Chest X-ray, PA view. Patient: 50 years old, sex F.
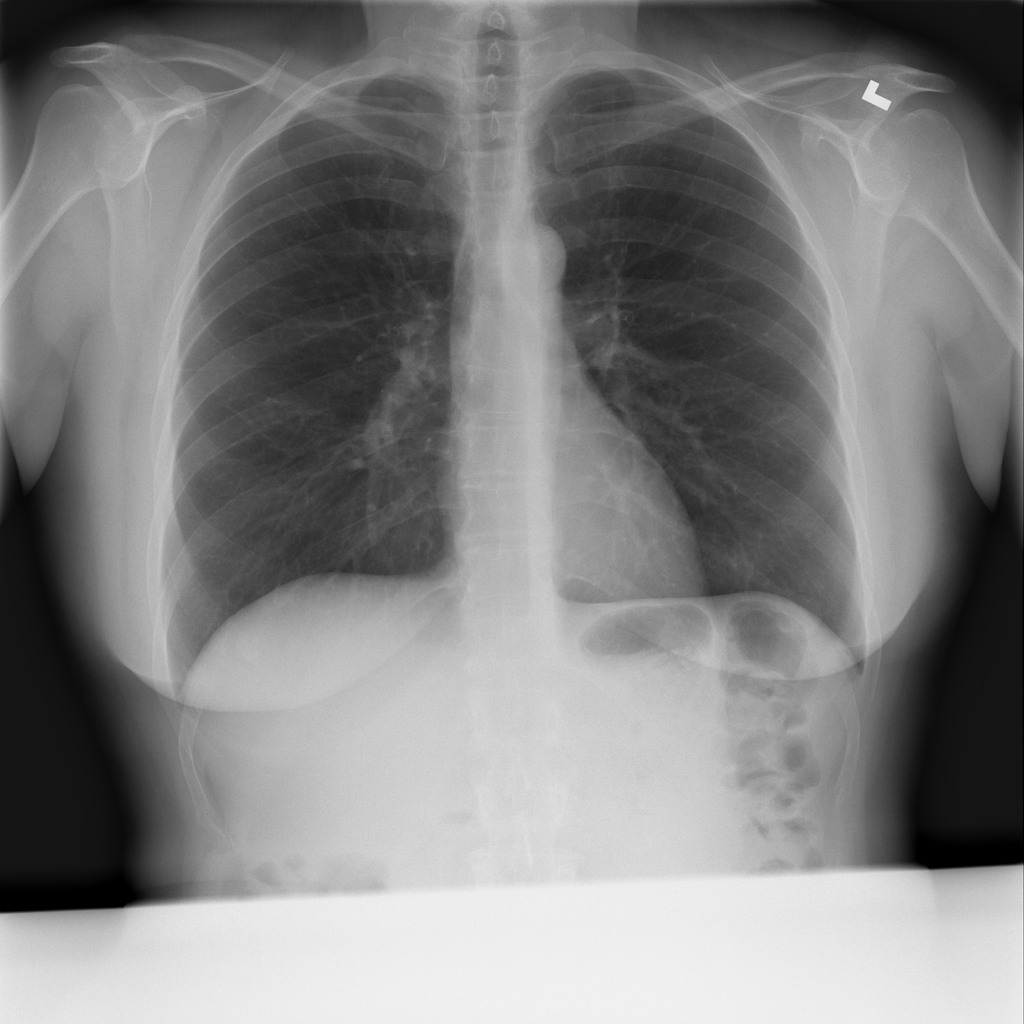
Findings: No Finding